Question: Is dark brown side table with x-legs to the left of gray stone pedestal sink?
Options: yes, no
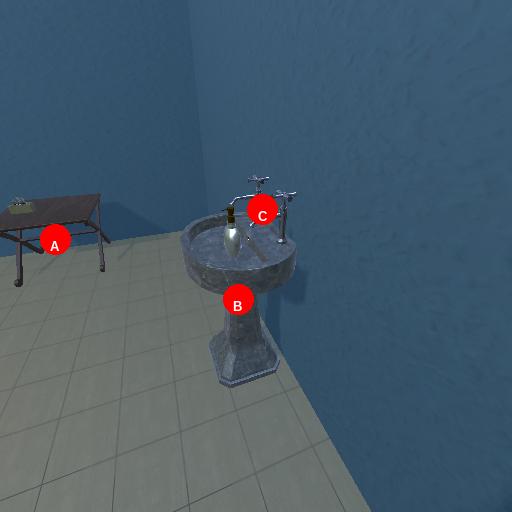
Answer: yes